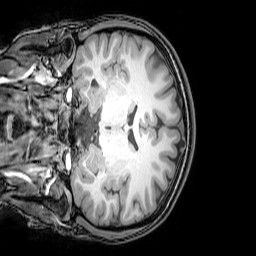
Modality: T1w
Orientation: coronal
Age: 22
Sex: female
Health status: healthy
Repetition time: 0.081 s
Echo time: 0.037 s